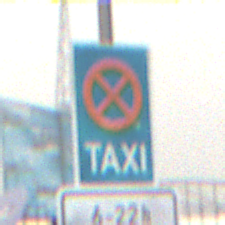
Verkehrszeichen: Taxenstand
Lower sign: ZeitangabenMitBeschraenkungAufWochentage4
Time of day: MorningAfternoon
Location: Outdoor (Suburban)
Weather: Overcast
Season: NotSpecified
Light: Natural